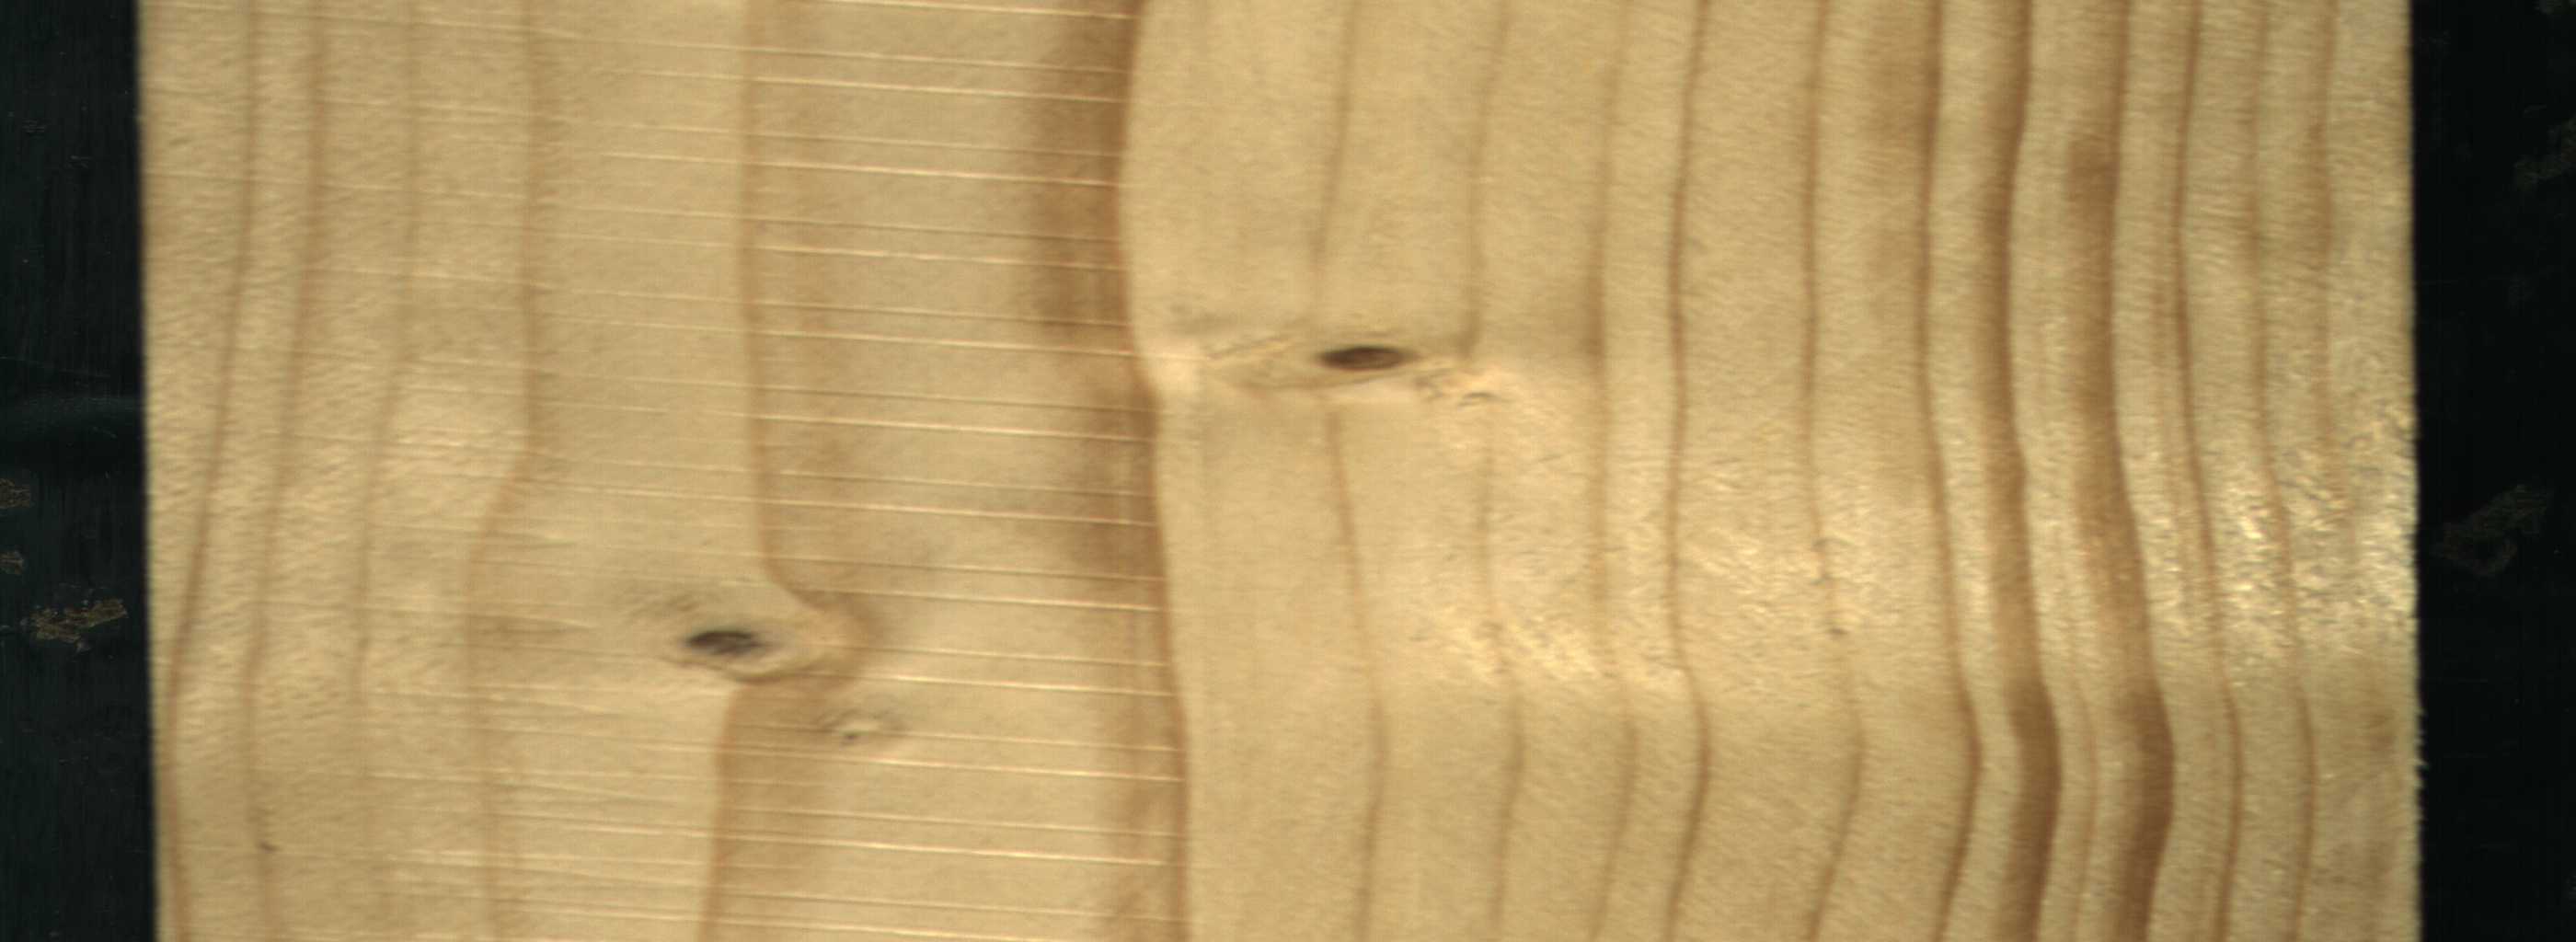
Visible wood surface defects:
Live_Knot
Live_Knot